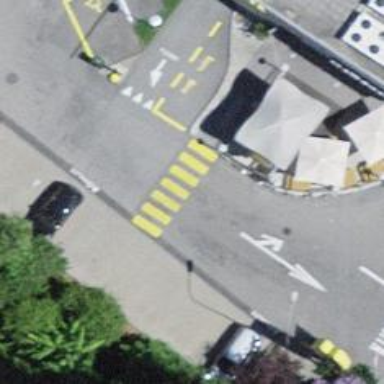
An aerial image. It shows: Zebra crossing on the road.